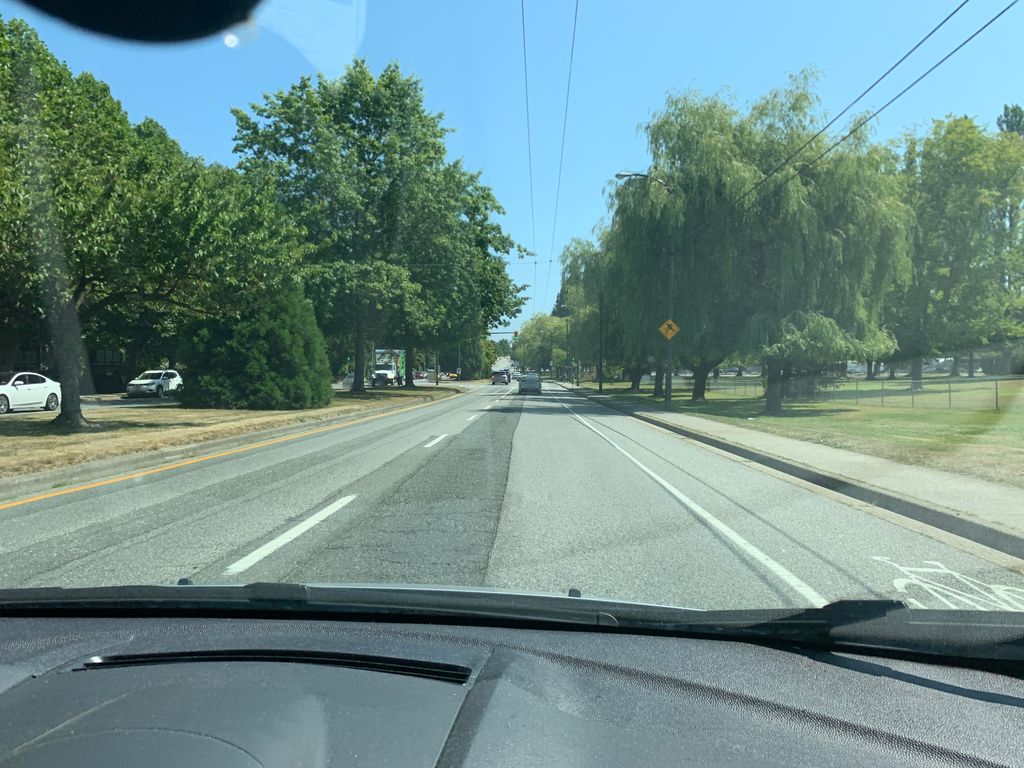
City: vancouver